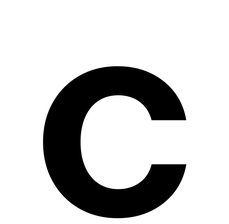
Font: InstrumentSans_SemiBold